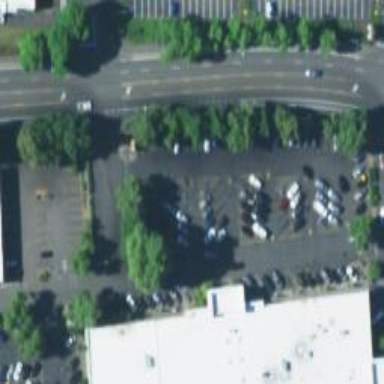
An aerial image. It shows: Parking space is available.